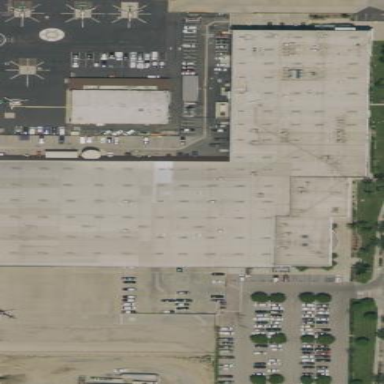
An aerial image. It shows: Hangar located at airport.